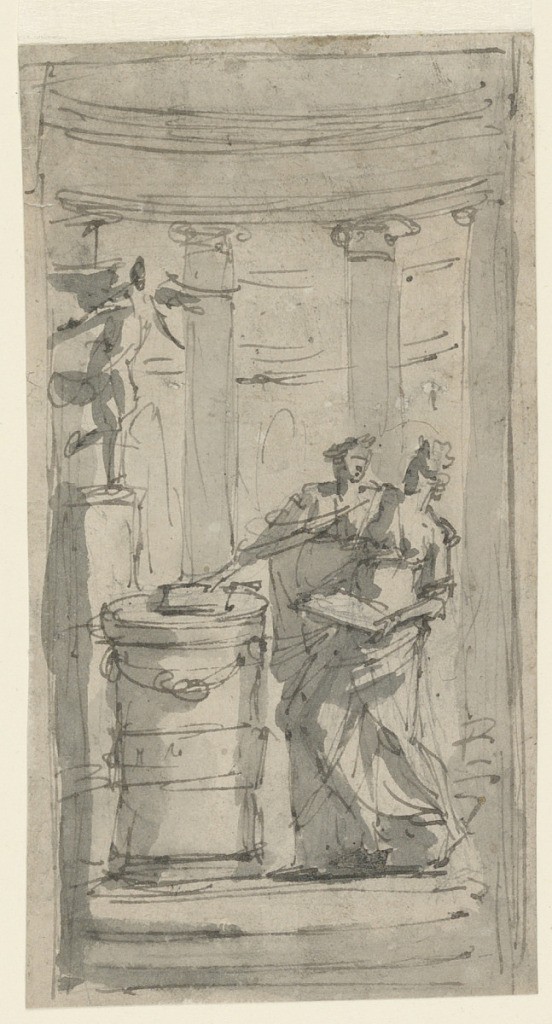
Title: Two Vestals at an Altar
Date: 1750–75
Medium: Pen and black ink, brush and grey wash on paper
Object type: Drawing
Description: Two Vestals or Vestal Virgins stand before an altar set in a circular columned chamber. One of the women holds a book in front of her, while the other holds a book positioned on top of a circular table before them. At the left is a statue on a high socle of a winged figure.